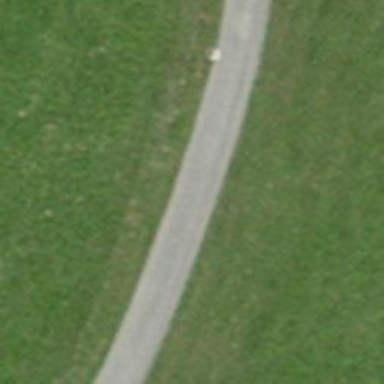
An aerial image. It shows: Unclassified road with asphalt surface.